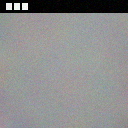
Screen state: on